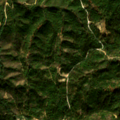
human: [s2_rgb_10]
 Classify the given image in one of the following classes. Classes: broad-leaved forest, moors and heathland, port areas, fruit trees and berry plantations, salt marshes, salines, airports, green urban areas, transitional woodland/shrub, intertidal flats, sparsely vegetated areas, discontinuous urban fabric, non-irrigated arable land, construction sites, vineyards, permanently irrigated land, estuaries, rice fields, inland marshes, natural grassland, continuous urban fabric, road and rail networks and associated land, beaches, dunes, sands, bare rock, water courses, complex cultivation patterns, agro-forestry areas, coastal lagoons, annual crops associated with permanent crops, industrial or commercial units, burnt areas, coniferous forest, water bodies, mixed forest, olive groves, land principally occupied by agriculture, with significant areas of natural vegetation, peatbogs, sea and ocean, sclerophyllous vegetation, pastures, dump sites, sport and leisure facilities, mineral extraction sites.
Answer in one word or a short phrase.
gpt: transitional woodland/shrub